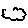
Label: cloud